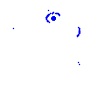
Particle: electron